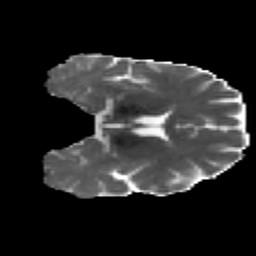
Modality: MD
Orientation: coronal
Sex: male
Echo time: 0.114 s